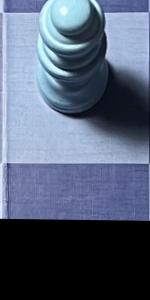
Label: Empty